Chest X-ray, AP view. Patient: 63 years old, sex F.
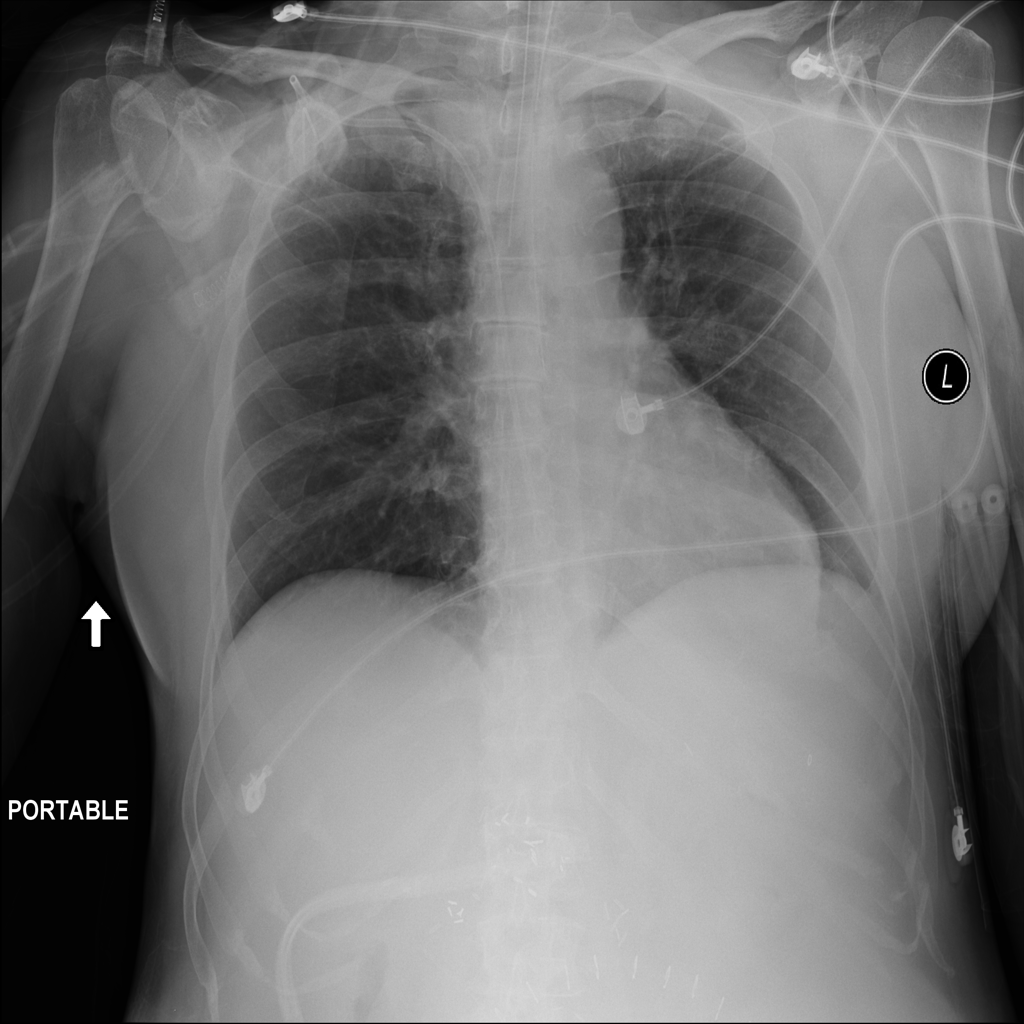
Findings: No Finding